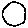
Label: circle